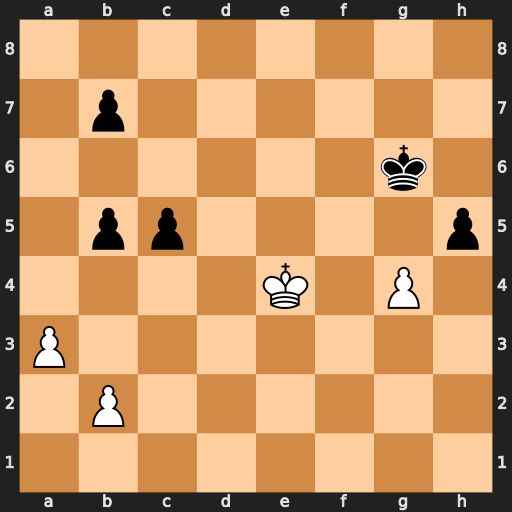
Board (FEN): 8/1p6/6k1/1pp4p/4K1P1/P7/1P6/8
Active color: w
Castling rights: -
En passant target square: -
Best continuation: gxh5+ Kxh5 Kd5